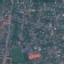
Label: Residential